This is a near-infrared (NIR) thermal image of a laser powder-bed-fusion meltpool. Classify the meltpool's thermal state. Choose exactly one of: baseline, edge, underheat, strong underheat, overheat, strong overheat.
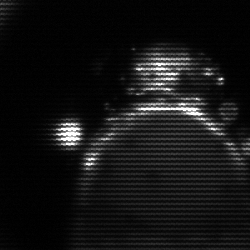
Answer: edge